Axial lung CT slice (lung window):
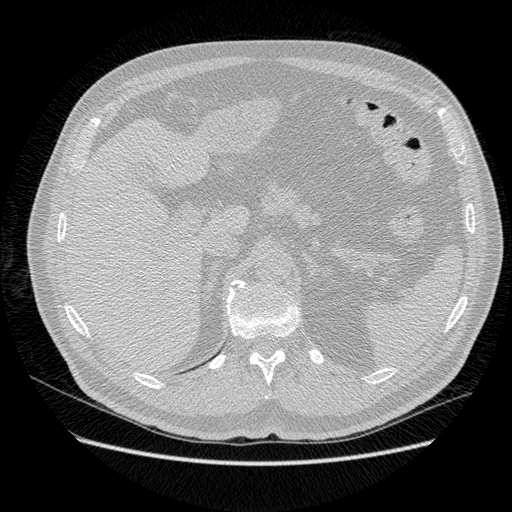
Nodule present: no